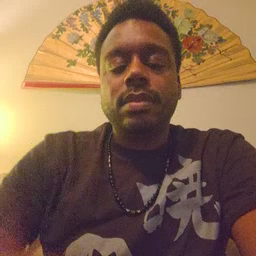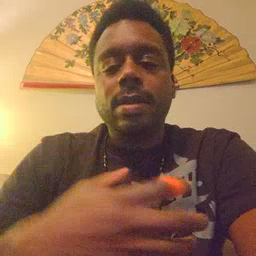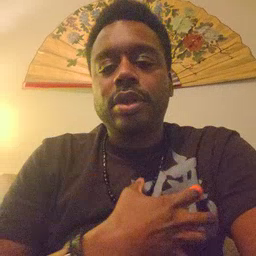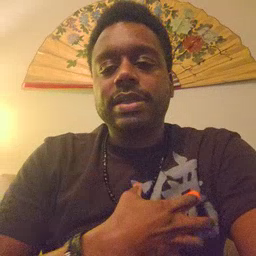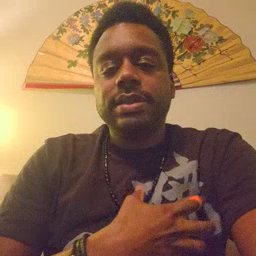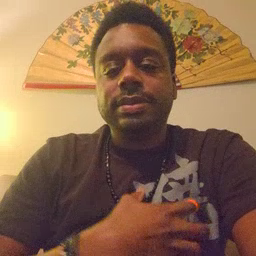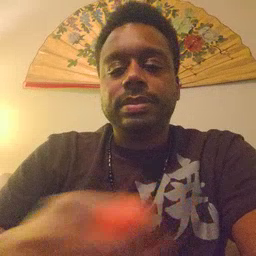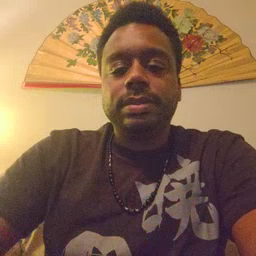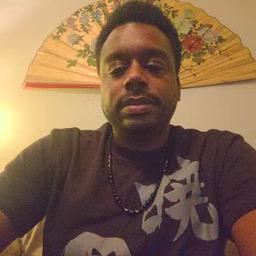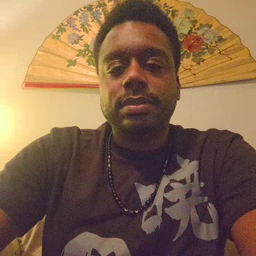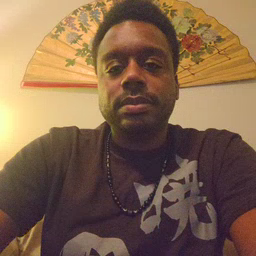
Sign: police